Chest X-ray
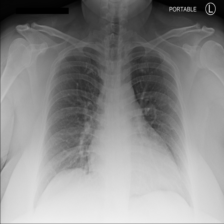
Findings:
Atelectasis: negative
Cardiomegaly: positive
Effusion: positive
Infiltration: negative
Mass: negative
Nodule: negative
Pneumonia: negative
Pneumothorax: negative
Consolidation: negative
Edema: negative
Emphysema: negative
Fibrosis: negative
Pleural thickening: negative
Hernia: negative